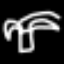
Label: palm tree